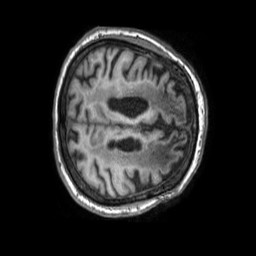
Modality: T1w
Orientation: axial
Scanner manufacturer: philips
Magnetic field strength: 1.5 T
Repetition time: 0.007219 s
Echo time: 0.003271 s